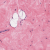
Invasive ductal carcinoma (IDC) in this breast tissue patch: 0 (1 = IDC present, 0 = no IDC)